Aerial crown-view tile of a tropical tree (Barro Colorado Island, Panama), acquired 20240813:
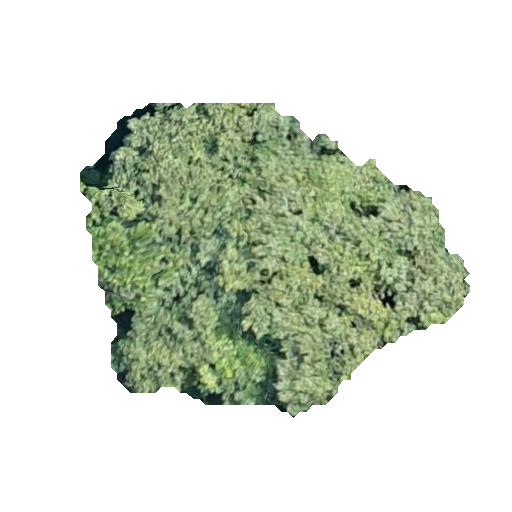
Species: Apeiba membranacea
GBIF accepted scientific name: Apeiba membranacea
Crown area: 129.706 m²